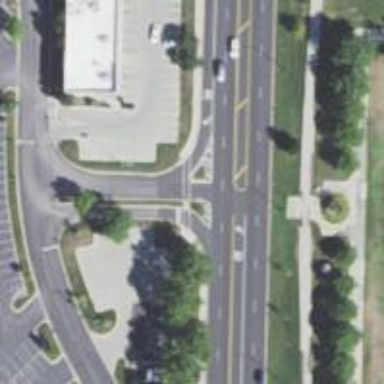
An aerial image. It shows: Traffic island located on footway.